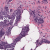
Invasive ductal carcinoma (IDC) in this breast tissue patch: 1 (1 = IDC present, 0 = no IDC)